Question: I am using Python3.6.5 from an Anaconda install.
I have 16 data files containing two columns of data. I am trying to make a plot that shows all the data in one 4x4 plot. I have managed to get all the plots plotted on a large 4x4 plot, but can't adjust the X and Y ticks. The X values range from 0 to 2000 and the Y values range from 0 to 4.5.
This is my current script:
'''
import numpy as np
import matplotlib.pyplot as plt
import seaborn as sns
import math
ph_values = [1.0, 1.5, 2.0, 2.5, 3.0, 3.5, 4.0, 4.5, 5.0, 5.5, 6.0, 6.5, 7.0, 7.5, 8.0, 8.5]
all_xs = []
all_ys = []
for ph in ph_values:
xs = []
ys = []
with open('rmsd_ph' + str(ph) + '.dat', "r") as f:
for line in f:
if line[0] != "#":
x,y = line.split()
xs.append(float(x))
ys.append(float(y))
all_xs.append(xs)
all_ys.append(ys)
fig, axes = plt.subplots(nrows=math.ceil(len(ph_values)/4), ncols=4, figsize=(6,6))
axes = axes.flatten()
for index,ph in enumerate(ph_values):
axes[index].plot(np.asarray(all_xs[index]),np.asarray(all_ys[index]))
plt.xticks(np.arange(0, 2000, step=500))
plt.tight_layout()
plt.savefig('test.pdf')
plt.show()
'''
Currently the script outputs something that looks like this.

As you can see the last plot has the X-axis adjusted. I have not tried to adjust the Y-axis yet because I have not not been successful with the y axis.
Overall, I would like 4 ticks on both the y and x axis.
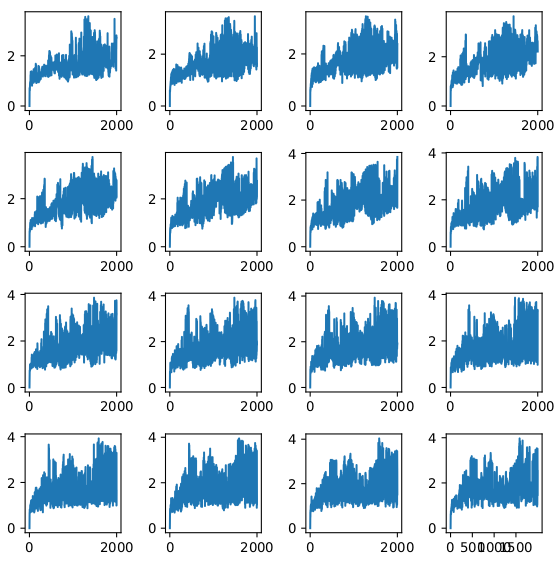
Answer: This is what I found that answered the problem I was having.
'''
fig, axes = plt.subplots(nrows=math.ceil(len(ph_values)/4), ncols=4, figsize=(9,9))
axes = axes.flatten()
for index,ph in enumerate(ph_values):
axes[index].scatter(np.asarray(all_xs[index]),np.asarray(all_ys[index]), s=1)
plt.sca(axes[index]) <------------------ Fixed Problem
plt.xticks([0, 500, 1000, 1500, 2000]) <- Fixed Problem
plt.yticks([0, 1, 2, 3, 4, 5]) <---------- Fixed Problem
plt.title('pH:' + str(ph))
if (index % 4 == 0):
plt.ylabel('RMSD [$\rm{\AA}$]')
if (index >= 12):
plt.xlabel('Steps')
plt.tight_layout()
plt.savefig(output)
plt.show()
'''
Here is an image of the result.